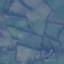
Land use / land cover: Pasture